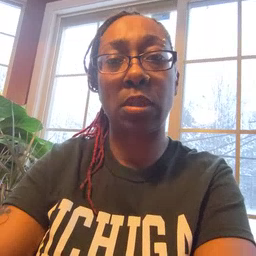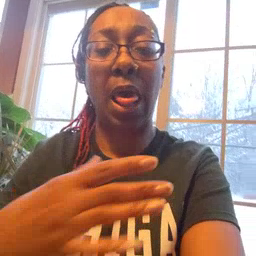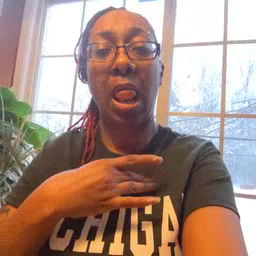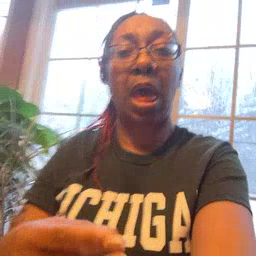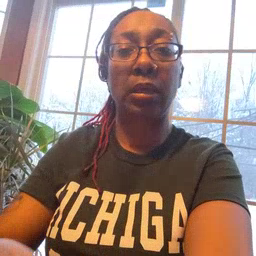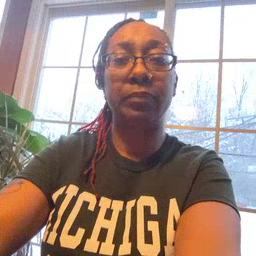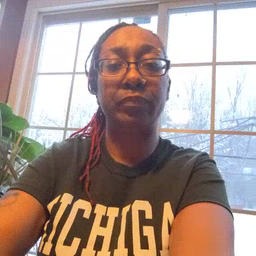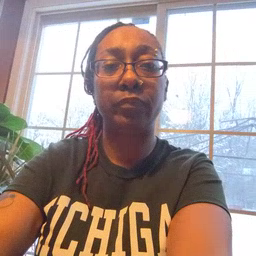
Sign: like